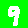
Digit: 9